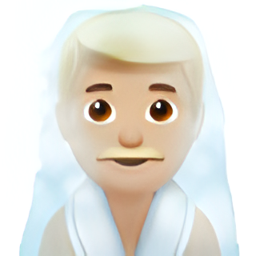
Name: man in steamy room medium light skin tone
Emoji: 🧖🏼‍♂️
Group: People & Body
Sub-group: person-activity